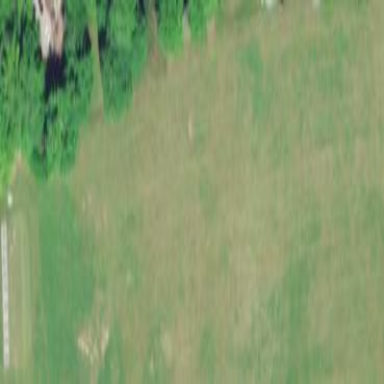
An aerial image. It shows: Grassy area designated for driving range golf.